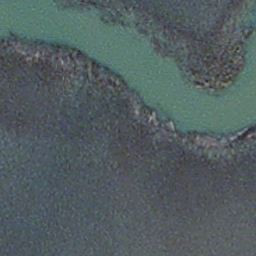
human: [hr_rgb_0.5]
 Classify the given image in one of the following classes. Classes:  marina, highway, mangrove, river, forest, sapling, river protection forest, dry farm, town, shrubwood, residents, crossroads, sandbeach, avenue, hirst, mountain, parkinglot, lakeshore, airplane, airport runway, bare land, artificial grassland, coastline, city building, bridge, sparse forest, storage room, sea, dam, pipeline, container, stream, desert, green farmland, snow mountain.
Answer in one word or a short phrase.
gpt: stream